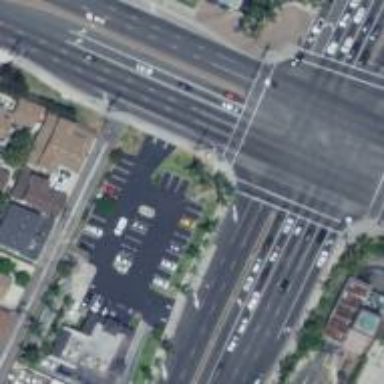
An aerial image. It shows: Footway crossing equipped with traffic signals and ladder markings.